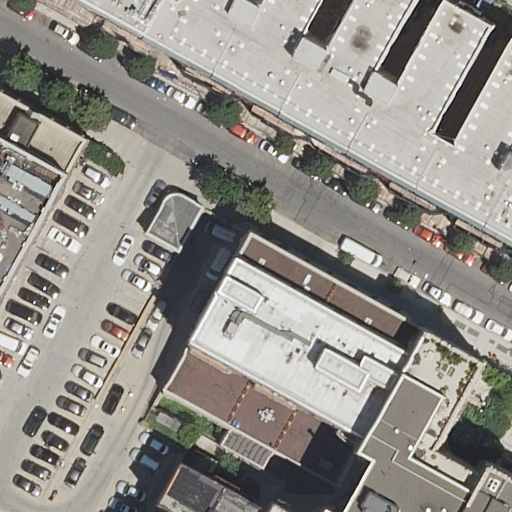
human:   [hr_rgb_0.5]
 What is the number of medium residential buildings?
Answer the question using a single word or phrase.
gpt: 6

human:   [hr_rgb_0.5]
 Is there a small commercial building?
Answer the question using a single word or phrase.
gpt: no

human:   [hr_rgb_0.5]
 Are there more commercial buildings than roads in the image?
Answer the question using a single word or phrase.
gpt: no

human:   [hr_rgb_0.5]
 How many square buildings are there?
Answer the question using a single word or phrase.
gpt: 0

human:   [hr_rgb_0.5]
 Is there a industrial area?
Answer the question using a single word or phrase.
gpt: no

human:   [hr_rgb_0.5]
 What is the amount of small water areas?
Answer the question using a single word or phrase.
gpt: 0

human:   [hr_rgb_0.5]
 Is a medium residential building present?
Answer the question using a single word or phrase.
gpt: yes

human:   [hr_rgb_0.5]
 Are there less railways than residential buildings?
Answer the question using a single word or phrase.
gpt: yes

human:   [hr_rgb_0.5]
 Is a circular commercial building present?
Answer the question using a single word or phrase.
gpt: no

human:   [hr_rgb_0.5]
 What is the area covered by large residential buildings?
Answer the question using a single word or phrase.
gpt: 2332m2

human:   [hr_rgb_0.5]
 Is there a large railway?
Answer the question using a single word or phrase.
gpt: no

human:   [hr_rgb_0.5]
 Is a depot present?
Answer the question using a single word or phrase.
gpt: no

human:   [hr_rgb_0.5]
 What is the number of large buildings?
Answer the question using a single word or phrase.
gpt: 2

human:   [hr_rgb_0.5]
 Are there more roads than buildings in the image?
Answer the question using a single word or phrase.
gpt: no

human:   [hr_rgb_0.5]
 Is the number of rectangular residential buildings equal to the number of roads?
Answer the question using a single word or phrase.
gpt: no

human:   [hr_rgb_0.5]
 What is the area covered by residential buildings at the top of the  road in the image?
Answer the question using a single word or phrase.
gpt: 919m2

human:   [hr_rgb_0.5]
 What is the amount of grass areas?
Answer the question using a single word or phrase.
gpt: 0

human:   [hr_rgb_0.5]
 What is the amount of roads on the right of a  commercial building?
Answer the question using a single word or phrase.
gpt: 0

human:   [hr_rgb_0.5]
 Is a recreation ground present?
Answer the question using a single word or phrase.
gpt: no

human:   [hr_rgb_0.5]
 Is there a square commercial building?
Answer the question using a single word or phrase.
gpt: no

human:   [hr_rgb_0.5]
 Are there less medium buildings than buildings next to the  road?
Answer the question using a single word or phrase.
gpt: yes

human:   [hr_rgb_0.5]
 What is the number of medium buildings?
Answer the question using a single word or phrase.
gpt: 6

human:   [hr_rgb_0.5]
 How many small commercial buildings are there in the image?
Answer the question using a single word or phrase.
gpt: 0

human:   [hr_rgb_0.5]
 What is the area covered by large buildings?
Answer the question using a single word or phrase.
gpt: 2332m2

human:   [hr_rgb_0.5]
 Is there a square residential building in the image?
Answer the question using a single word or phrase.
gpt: no

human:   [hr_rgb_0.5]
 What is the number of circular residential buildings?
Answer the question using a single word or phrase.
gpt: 0

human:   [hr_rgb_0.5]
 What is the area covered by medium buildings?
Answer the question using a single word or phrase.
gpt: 1973m2

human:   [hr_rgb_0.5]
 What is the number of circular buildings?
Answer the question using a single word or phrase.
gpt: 0

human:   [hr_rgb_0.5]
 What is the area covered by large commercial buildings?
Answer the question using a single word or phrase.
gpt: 0m2

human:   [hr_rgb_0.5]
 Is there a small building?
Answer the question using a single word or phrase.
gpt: yes

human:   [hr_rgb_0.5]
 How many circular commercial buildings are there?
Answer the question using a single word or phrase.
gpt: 0

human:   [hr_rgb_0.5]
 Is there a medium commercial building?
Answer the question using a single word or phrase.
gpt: no

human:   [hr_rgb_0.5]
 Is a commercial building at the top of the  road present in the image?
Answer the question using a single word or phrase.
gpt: no

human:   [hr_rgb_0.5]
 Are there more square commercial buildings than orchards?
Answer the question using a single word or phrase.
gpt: no

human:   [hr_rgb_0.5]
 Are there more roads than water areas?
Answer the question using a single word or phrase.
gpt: yes

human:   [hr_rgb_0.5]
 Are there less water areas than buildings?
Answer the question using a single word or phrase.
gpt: yes